Brain MRI, t2w sequence, axial 2D slice.
Patient: age 39, sex F, weight 95 kg, height 1.95 m
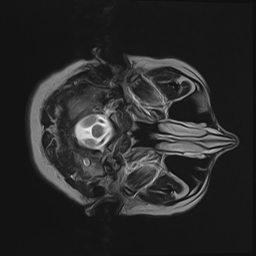